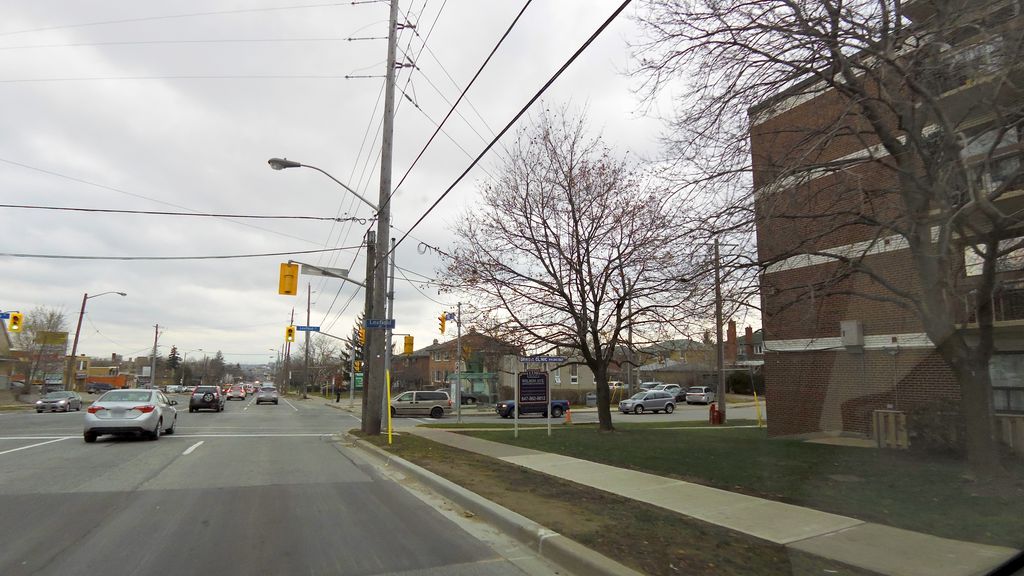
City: toronto